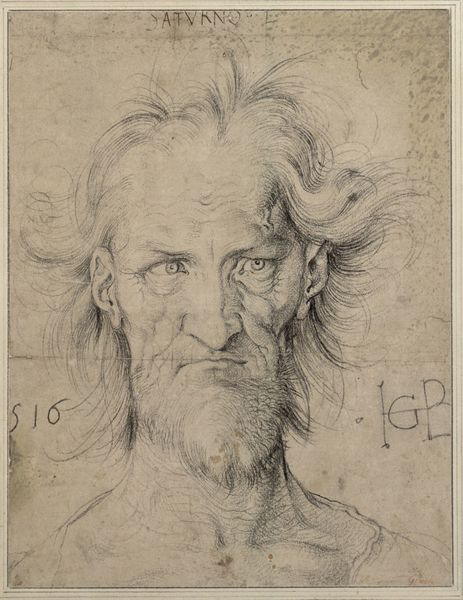
Titel: Kopf eines bärtigen alten Mannes (Saturn)
Künstler: Hans Baldung
Standort: Wien
Institution: Albertina, Wien
Schlagwörter: kopf, mann, nackt, haar, mund, nase, skizze, stirn, zeichnung, blick, alt, bart, augen, falten, gesicht, vollbart, bildnis, hals, portrait, porträt, signatur, wind, auge, haare, en face, ohren, schultern, schrift, papier, alter mann, wild, ernst, grimmig, pupillen, zahlen, tusche, greis, buchstaben, wirr, bleistift, skeptisch, dürer, mager, zeichung, latein, saturn, runzelig, wirres haar, misstrauisch, mnd, baldung grien, 1516, saturno, hgb, wilder blick, 516, satvkno, igb